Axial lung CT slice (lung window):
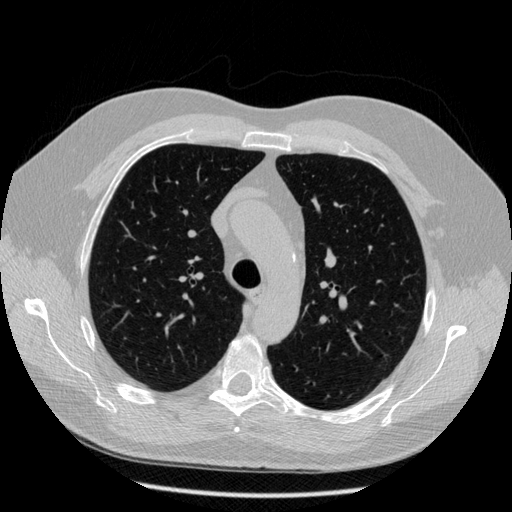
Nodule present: no